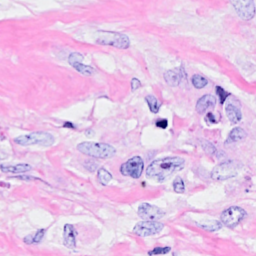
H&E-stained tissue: Breast